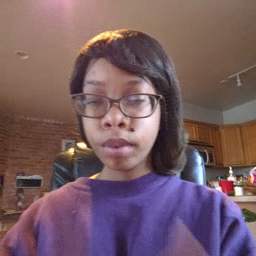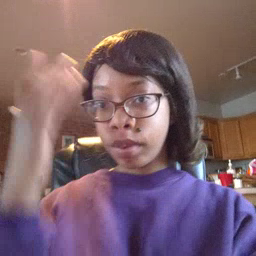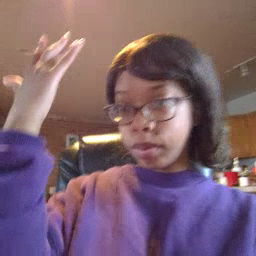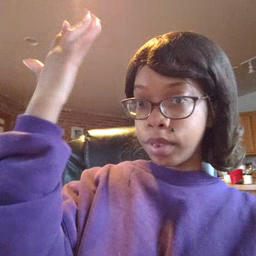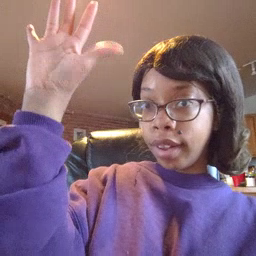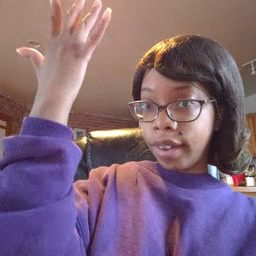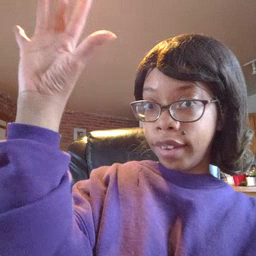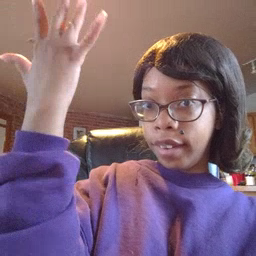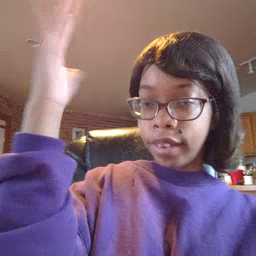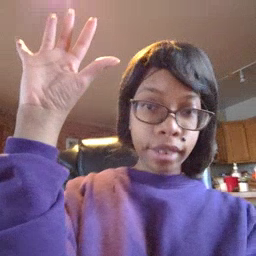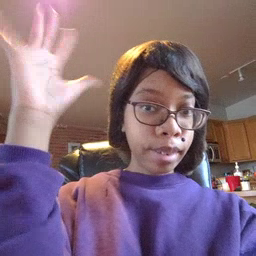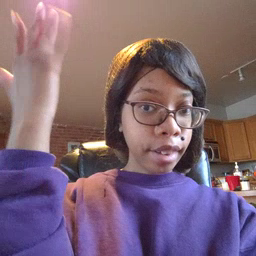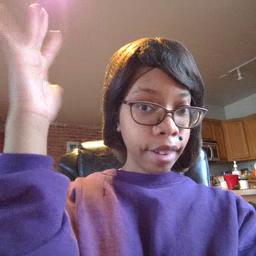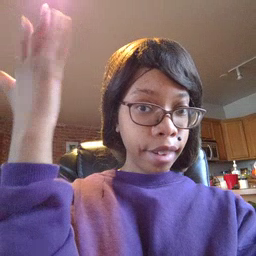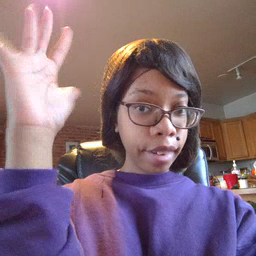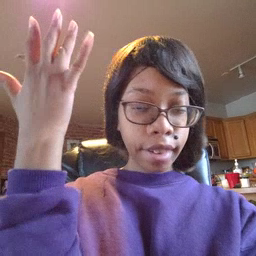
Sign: tree